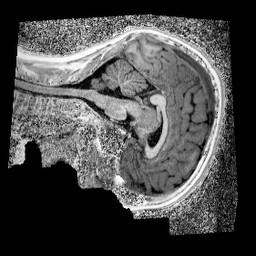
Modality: UNIT1_denoised
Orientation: sagittal
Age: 12
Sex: male
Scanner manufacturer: siemens
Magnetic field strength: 3 T
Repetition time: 4 s
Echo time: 0.00299 s